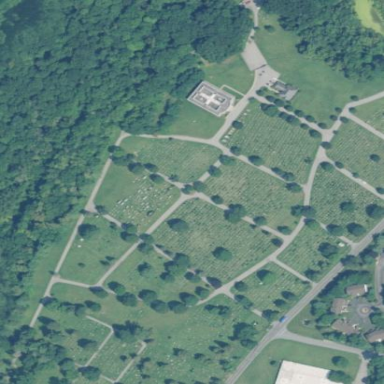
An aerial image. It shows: Cemetery.